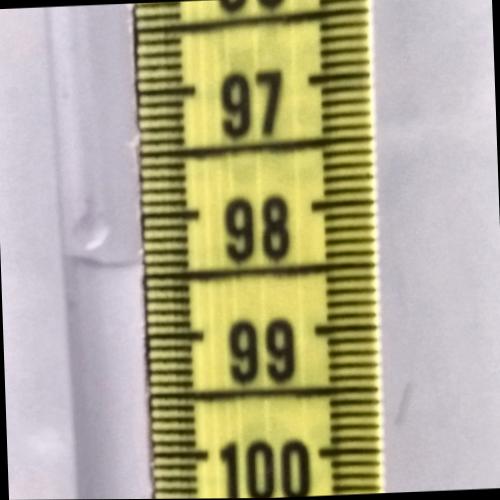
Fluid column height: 98.4 cm